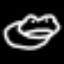
Label: frog